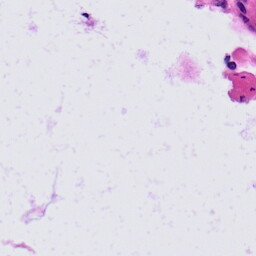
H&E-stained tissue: Prostate